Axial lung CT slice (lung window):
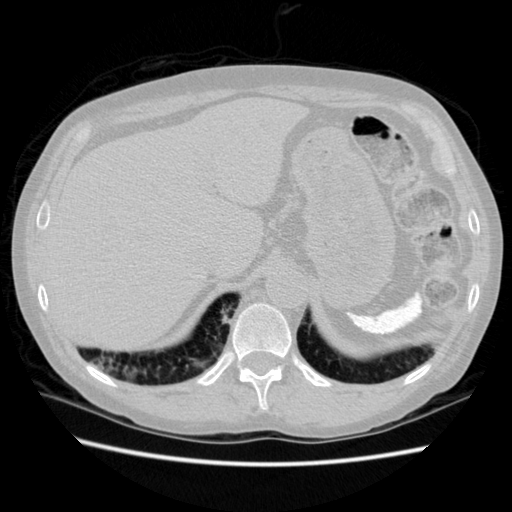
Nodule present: no